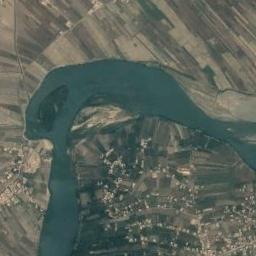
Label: river